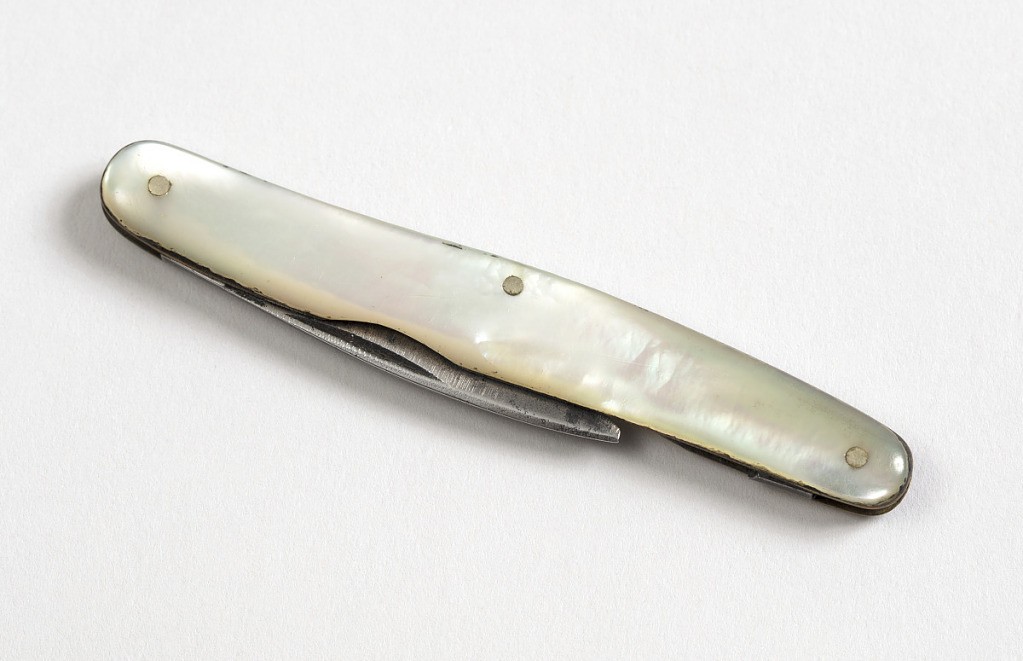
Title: Pocket Knife from Traveling Dressing Case
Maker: Asprey & Son Co., London, England, 1872 - 1879
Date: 1875
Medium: mother-of-pearl, steel, brass
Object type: pocket knife
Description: Pocket knife with mother of pearl handle.